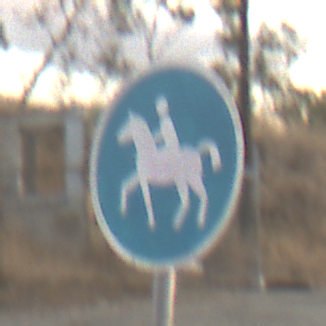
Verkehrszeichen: Reitweg
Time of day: SunriseSunset
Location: Outdoor (RoadRail)
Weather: PartlyCloudy
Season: NotSpecified
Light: Natural